Field crop: maize
Growth stage: 2
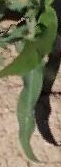
Species: maize